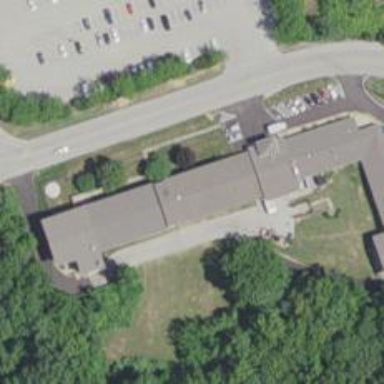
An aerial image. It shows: Nursing home.